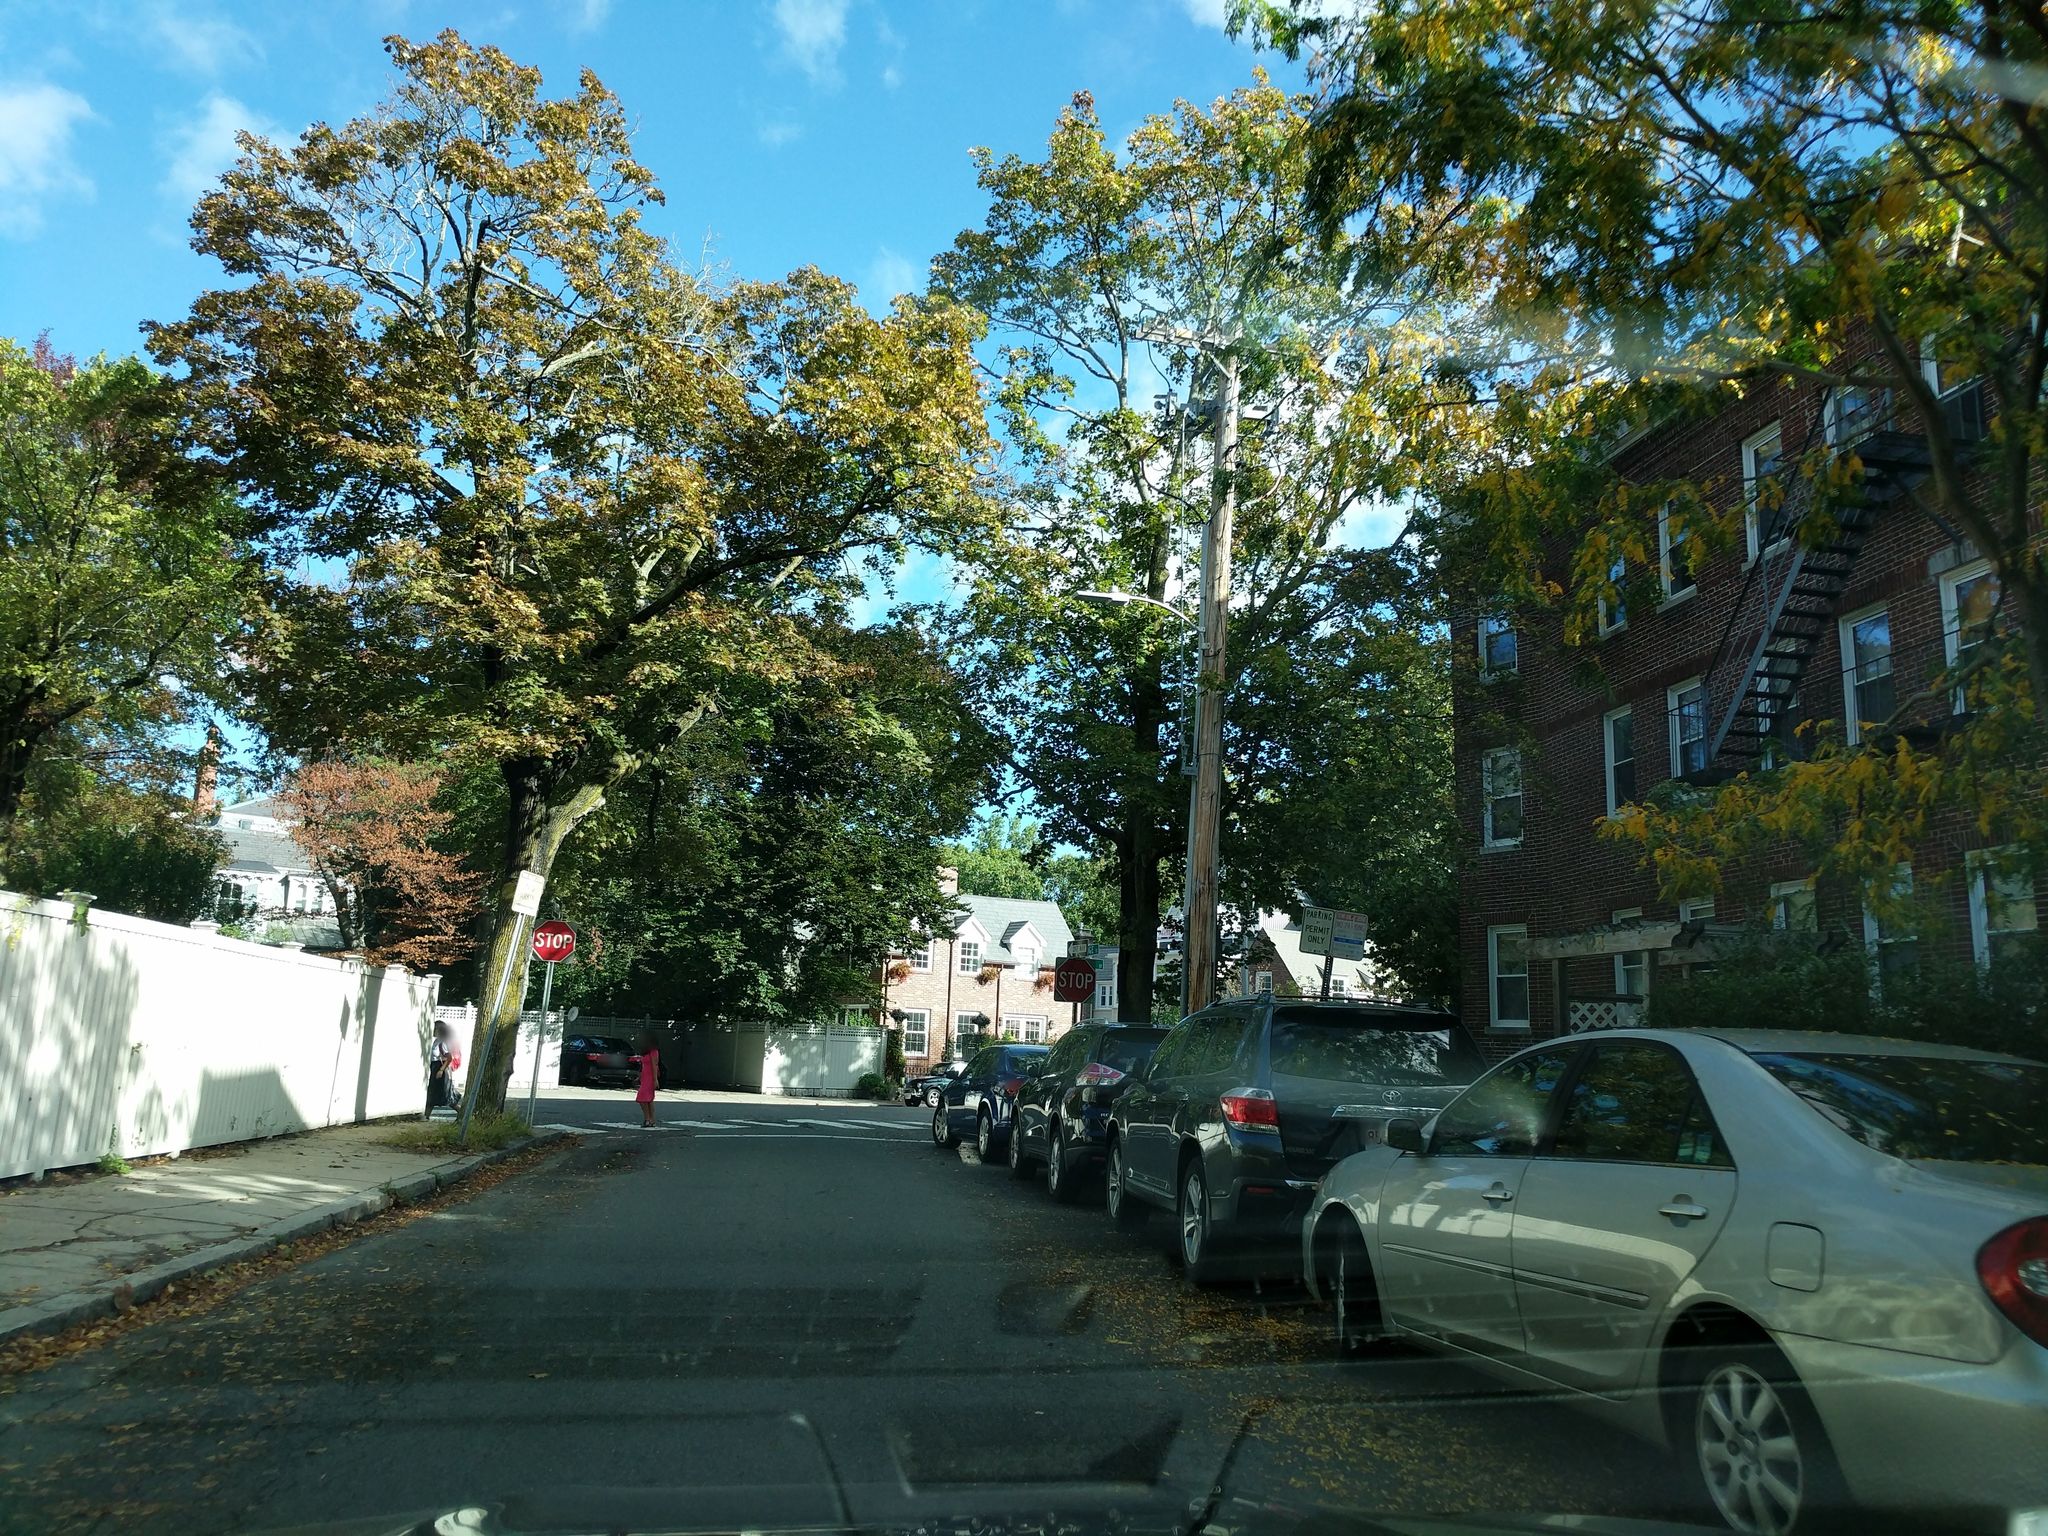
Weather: clear
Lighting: day
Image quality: good
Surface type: driving surface
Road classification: footway
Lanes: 1
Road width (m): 10.7
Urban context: urban centre
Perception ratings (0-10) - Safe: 8.74, Lively: 6.6, Beautiful: 9.31, Boring: 4.72, Depressing: 3.18, Wealthy: 6.94